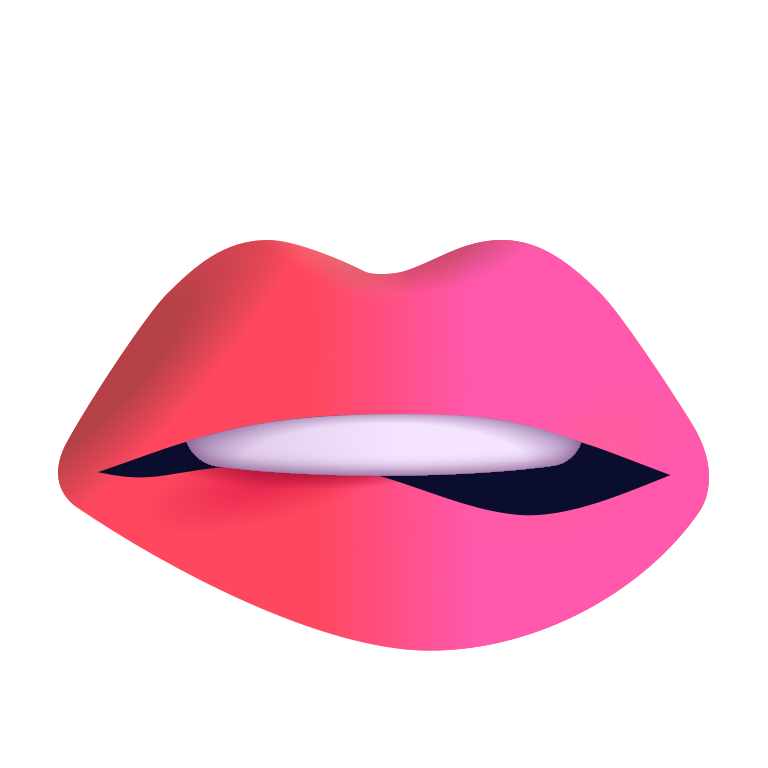
biting lip color